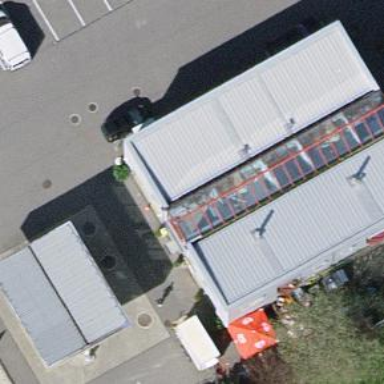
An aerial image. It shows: Post office.